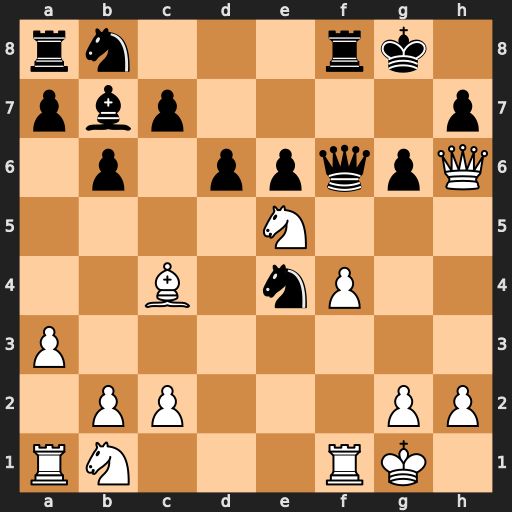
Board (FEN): rn3rk1/pbp4p/1p1ppqpQ/4N3/2B1nP2/P7/1PP3PP/RN3RK1
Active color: w
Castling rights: -
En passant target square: -
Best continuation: f5 Qxe5 Bxe6+ Qxe6 fxe6